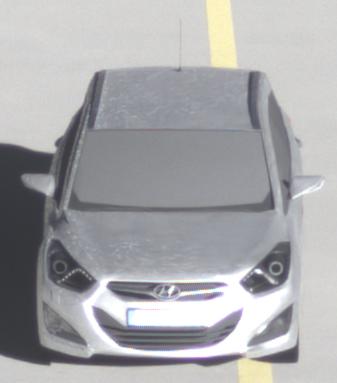
Make: Hyundai
Model: i40 Kombi 1.6 GDI
Detailed model: i40 (VF) Kombi
Model produced from: 2012/08
Model produced until: 2013/09
Doors: 5
Color: white
Road condition: dry road
Daytime: morning or afternoon
Contrast: high contrast